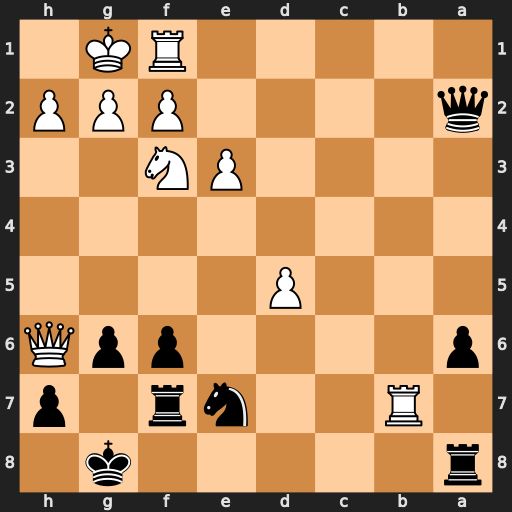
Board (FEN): r5k1/1R2nr1p/p4ppQ/3P4/8/4PN2/q4PPP/5RK1
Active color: b
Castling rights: -
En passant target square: -
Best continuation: Nf5 Rxf7 Nxh6